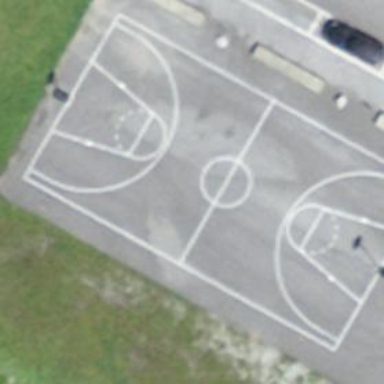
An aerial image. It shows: Asphalt basketball court on pitch.